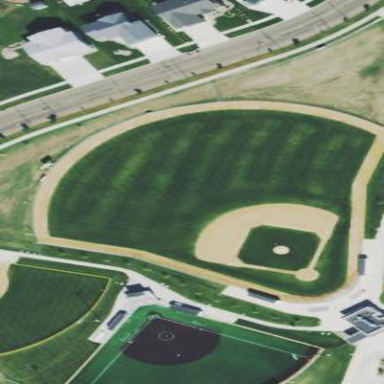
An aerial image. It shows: Baseball pitch for leisure and sports activities.